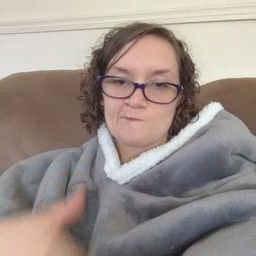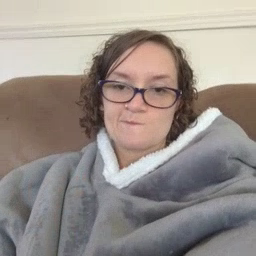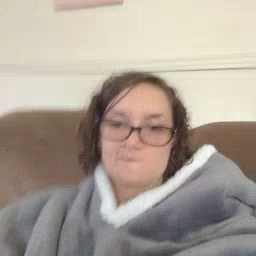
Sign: bath